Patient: sex M, age 47
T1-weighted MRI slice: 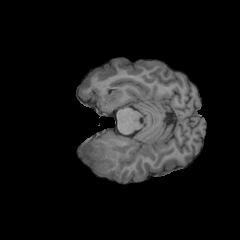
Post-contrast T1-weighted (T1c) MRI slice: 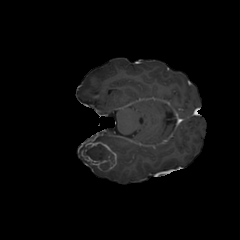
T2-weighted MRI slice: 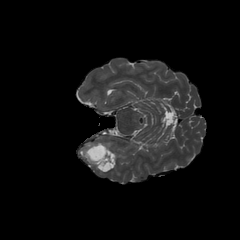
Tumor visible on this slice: yes
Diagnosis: Glioblastoma, IDH-wildtype
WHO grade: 4